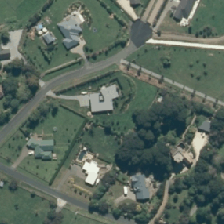
Land cover: urban_build_up